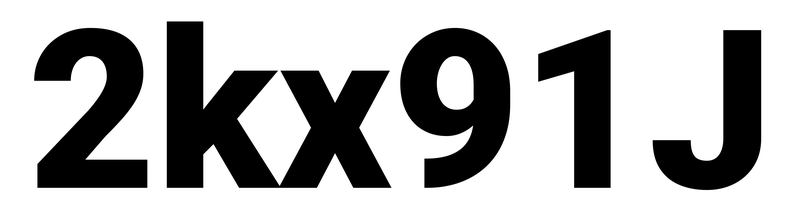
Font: Roboto_Black